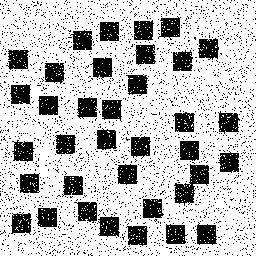
Squares: 36
Triangles: 0
Stars: 0
Total shapes: 36